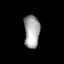
Tissue: prostate
Cell type: Epithelial cells
Senescence score: 0.3556
Nuclear area (px): 503
Mean DAPI intensity: 165.449